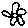
Label: flower